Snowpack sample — Buffalo Mountain, Silverthorne, Colorado, USA (1/25/25, 10:11 AM MST)
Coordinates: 39.6222, -106.1139
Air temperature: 22 °F
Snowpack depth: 110 cm
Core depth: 10 cm
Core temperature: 46.4 °F
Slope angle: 12°, slope face: 102°
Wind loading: high
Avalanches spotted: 0
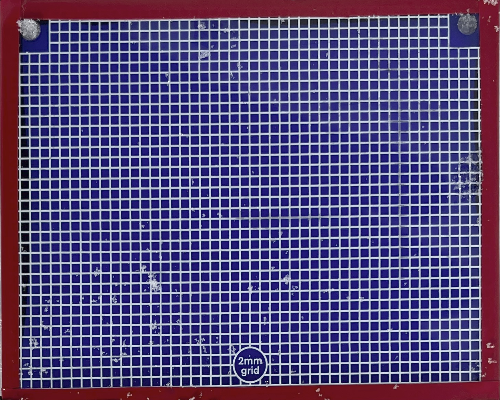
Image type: profile
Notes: No avalanches nearby, collected on the outskirts of a fire break 15 meters from the treeline, on way to Buffalo and Red Mountain